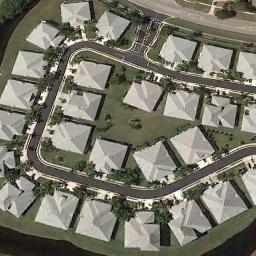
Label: dense_residential